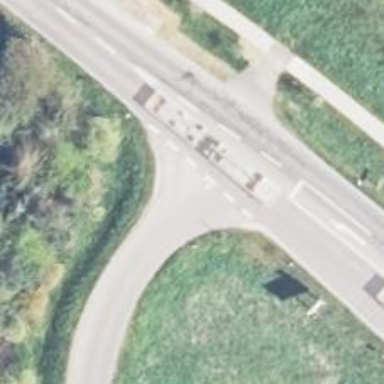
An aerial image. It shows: Road with "give way" sign.